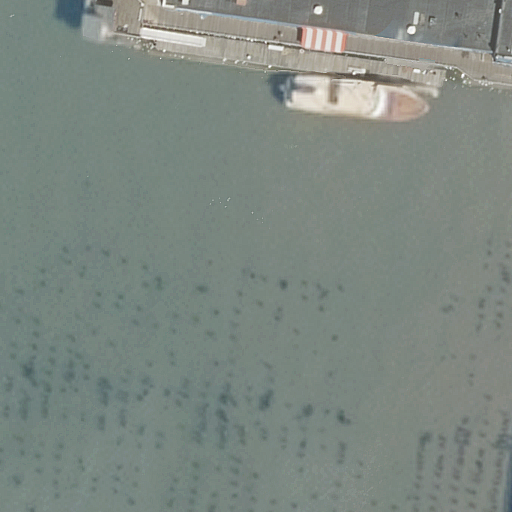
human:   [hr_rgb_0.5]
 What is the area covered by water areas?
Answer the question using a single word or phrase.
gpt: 9819m2

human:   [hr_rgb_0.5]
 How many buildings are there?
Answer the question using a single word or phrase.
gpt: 1

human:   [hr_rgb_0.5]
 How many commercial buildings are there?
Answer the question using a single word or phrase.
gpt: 0

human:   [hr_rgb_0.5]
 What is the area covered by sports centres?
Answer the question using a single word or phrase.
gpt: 7790m2

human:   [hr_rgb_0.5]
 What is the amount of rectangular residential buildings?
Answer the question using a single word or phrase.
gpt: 1

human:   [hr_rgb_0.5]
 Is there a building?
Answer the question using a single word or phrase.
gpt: yes

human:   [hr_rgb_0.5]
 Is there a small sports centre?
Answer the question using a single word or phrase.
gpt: no

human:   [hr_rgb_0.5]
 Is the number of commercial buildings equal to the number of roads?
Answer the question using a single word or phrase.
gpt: no

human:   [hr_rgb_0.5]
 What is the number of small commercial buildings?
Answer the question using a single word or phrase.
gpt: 0

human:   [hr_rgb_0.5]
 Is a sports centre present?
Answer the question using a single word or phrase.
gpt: yes

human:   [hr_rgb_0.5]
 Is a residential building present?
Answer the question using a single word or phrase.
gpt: yes

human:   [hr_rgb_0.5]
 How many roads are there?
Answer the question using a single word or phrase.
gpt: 1

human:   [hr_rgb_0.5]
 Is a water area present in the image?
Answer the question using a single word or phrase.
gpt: yes

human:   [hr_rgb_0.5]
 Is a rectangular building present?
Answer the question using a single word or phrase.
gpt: yes

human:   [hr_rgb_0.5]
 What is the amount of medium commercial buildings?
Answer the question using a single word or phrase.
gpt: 0

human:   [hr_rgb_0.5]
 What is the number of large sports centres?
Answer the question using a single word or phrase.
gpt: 1

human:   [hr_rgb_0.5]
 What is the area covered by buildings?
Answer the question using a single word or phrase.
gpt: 2208m2

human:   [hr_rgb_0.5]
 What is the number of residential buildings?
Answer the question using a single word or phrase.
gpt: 1

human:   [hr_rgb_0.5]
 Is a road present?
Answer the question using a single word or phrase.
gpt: yes

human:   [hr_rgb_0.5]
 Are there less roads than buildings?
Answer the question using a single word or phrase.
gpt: no

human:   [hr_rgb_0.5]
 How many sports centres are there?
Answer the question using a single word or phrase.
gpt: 1

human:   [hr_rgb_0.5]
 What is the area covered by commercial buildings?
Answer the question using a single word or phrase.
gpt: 0m2

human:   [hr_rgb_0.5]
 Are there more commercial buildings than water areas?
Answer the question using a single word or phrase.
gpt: no

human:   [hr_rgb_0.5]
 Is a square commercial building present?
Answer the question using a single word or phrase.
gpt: no

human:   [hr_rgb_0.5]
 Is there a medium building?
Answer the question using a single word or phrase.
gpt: no

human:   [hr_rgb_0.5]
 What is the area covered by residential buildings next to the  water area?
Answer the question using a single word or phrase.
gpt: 2208m2

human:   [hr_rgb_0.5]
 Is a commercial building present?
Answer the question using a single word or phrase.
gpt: no

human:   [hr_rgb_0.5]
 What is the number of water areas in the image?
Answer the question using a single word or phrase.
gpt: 1

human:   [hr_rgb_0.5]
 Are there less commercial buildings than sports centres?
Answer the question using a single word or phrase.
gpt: yes

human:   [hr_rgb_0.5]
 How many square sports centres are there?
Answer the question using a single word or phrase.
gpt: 0

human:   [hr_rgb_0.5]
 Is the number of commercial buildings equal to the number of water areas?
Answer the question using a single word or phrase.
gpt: no

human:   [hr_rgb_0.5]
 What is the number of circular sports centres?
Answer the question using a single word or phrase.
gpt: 0

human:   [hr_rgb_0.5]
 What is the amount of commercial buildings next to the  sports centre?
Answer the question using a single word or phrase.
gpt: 0

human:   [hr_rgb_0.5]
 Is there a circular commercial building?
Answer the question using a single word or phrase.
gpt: no

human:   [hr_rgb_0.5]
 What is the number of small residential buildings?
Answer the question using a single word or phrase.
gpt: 0

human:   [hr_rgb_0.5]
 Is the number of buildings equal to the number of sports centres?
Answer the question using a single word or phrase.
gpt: yes

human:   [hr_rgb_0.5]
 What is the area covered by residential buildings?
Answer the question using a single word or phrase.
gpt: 2208m2

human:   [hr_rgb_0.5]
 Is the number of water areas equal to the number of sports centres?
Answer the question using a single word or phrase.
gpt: yes

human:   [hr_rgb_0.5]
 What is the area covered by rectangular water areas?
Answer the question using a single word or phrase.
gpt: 0m2

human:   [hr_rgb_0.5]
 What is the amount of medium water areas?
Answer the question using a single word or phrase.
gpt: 0

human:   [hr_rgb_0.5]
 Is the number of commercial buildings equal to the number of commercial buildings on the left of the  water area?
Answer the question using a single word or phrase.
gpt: yes

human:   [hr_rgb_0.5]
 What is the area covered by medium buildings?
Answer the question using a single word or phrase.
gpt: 0m2

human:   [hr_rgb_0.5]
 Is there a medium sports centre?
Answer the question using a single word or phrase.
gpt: no

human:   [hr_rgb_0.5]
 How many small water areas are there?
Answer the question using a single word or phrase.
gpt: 0

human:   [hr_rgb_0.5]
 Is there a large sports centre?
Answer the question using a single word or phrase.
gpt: yes

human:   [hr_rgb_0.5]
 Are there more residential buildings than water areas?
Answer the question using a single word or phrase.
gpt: no

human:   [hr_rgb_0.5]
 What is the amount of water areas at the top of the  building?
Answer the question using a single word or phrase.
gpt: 0

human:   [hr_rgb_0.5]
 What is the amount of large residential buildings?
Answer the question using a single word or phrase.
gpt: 1

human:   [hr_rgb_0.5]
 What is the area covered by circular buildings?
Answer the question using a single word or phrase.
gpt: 0m2

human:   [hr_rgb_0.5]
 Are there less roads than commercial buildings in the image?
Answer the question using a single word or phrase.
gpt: no

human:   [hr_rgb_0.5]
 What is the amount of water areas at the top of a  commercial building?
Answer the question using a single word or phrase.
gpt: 0

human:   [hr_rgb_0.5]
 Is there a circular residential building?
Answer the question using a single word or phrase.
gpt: no

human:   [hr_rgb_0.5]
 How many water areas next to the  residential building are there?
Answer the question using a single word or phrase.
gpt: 1

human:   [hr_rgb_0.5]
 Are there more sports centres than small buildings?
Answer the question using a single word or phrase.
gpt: yes

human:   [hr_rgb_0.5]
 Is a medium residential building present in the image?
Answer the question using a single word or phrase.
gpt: no

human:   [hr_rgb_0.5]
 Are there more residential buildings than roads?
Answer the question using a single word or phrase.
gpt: no

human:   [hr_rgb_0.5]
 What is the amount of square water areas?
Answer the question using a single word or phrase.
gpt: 0

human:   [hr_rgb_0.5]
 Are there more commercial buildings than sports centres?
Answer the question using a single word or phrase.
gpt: no

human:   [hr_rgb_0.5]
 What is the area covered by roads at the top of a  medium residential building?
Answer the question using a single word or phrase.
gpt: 0m2

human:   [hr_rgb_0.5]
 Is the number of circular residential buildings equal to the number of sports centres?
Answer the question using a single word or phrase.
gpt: no

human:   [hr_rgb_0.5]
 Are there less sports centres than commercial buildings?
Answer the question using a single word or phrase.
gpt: no

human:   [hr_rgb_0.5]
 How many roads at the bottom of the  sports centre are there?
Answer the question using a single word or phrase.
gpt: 1

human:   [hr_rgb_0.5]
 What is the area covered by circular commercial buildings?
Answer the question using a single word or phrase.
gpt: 0m2

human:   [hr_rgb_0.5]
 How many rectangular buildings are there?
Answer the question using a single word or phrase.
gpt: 1